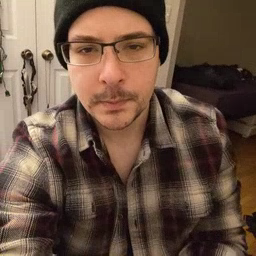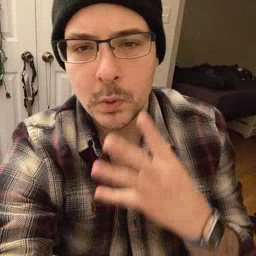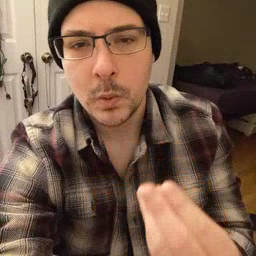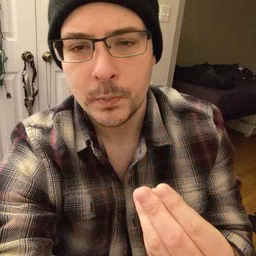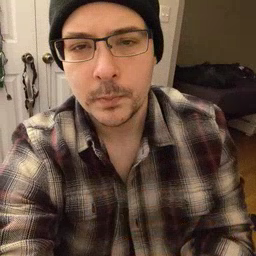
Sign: go